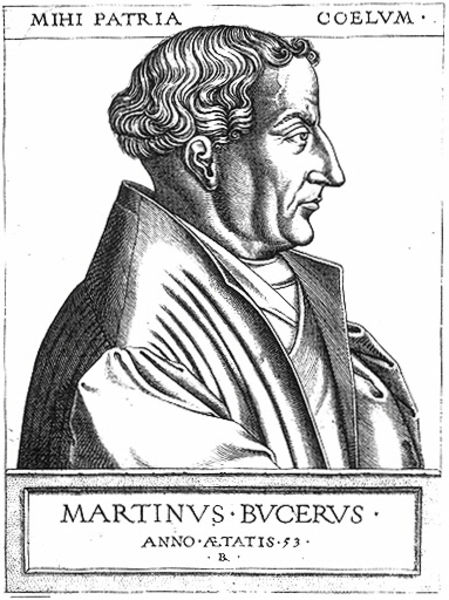
Titel: Bildnis des Martin Butzer
Künstler: René Boyvin
Institution: (Seriendruck)
Schlagwörter: mann, schatten, weiß, frisur, grau, licht, mund, nase, ohr, profil, schwarz, augen, falten, mensch, rahmen, bildnis, hals, herr, portrait, porträt, auge, gewand, haare, kutte, mantel, vater, kinn, lippen, locke, locken, ohren, schrift, wellen, grafik, graphik, nacken, pope, religious, white, tafel, black, collar, face, falte, hair, nose, robe, inschrift, büste, picture, print, wange, name, druck, radierung, stich, seite, schwarzweiß, woodcut, buchstaben, aquatinta, pupille, braue, jahr, wellig, profile, classic, classical, greek, man, roman, ear, head, mönch, eyes, important, male, gelehrter, side, drawing, kupferstich, black and white, brow, chin, coat, mouth, etching, curls, jacket, writing, curl, sculpture, person, emperor, human, cape, neck, shoulder, history, rome, latein, lateinisch, ink, side view, köln, ears, large, monk, engraving, medieval, religion, martin, eye, american, antiquity, shoulders, lid, cheek, anno, plate, father, eyebrow, latin, text, short, greece, buch, alt, bild, written, year, glare, ugly, bucerus, martinus, martinus bucerus, matin, munde, pleats, luther, stern, 53, brows, cloack, lapels, caesar, language, cover, b, leader, friar, scientist, martin luther, coate, educated, sheen, chins, my, jowls, mihi patria, couelum, aetatis, patria, mihi, martinvs, bvcervs, bugers, bugerus, matrinus, martinvs bvcervs, coelvm, coelum, mihi pattria coelum, roman empire, atatis, tatis, marinvs, coa, 52, book plate, our, tucks, cleeve, bycervs, marinus, mihi patria coelum, patriarch, annoaetatis